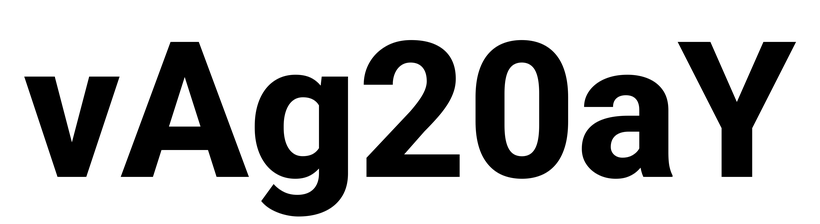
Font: Roboto_ExtraBold